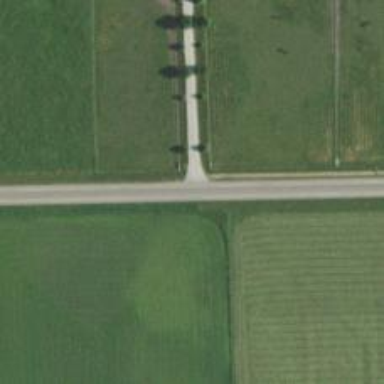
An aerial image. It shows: Tertiary road.